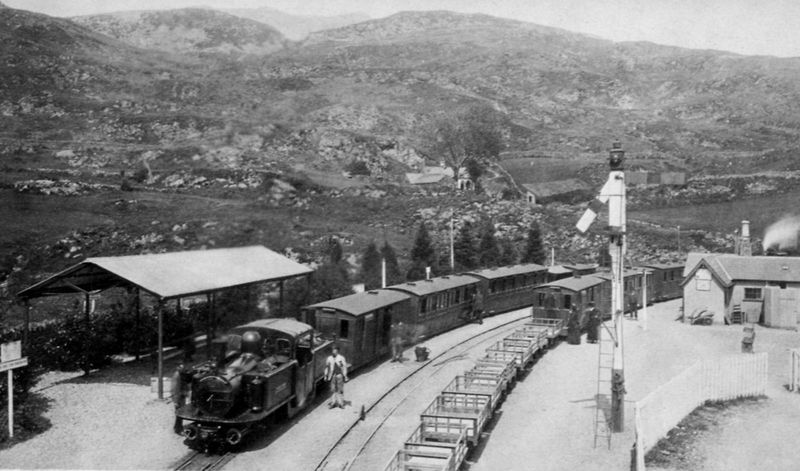
Titel: Festiniogbahn, Tan-Y-Bwlch Station, Caernarvonshire
Künstler: Francis Frith
Schlagwörter: baum, berg, himmel, mann, weiß, wolken, bäume, kirchturm, landschaft, menschen, see, grau, hintergrund, schwarz, dach, gebäude, haus, zaun, mensch, steine, häuser, hügel, büsche, gebüsch, gewässer, hütte, kirche, rauch, sträucher, personen, tal, schornstein, modell, wartesaal, mast, gepäck, russland, steinig, berge, fels, gebirge, zug, dorf, industrie, wagen, tannen, dampf, halle, foto, fotografie, photographie, schild, überdachung, alpen, schwarz weiss, schweiz, schilder, bahnhof, österreich, kurve, karg, bahn, eisenbahn, lok, lokomotive, bahnsteig, dampflok, gleis, gleise, haltestelle, passagier, schienen, wagons, reisende, fotographie, pass, fot, signal, station, koffer, waagen, historisch, fahrgäste, bahnhog, perron, train, waggon, wagon, züge, bäme, schaffner, waggons, abteil, güterzug, lokführer, güterwagen, bergbahn, bahnstation, wartehalle, bahnhofstation, dampfeisenbahn, paketwagen, personenzug, schaffnezugführer, signl, stellwerk, uberdachung, zügr, bahnhif, zuf, lokomotife, schmalspurbahn, bergstation, güterwaggongs, signalmast, zugsignal